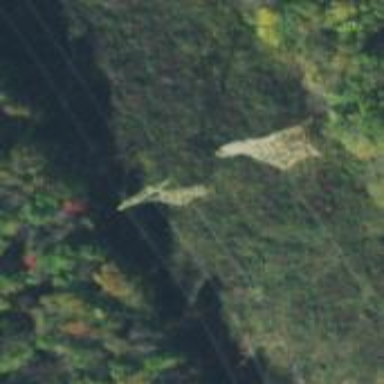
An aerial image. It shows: Lattice structure tower used for power transmission.